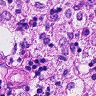
Metastatic tissue present: no